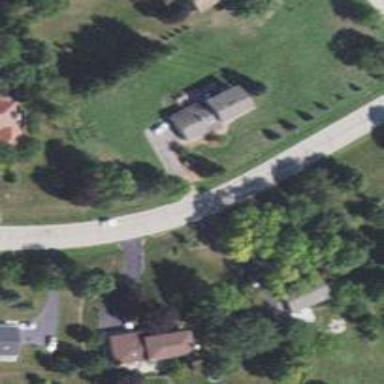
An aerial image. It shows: Driveway.